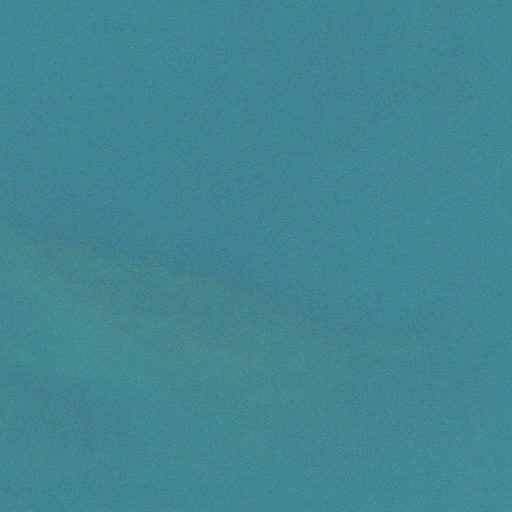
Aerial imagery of bar in Michigan named Beaver Tail Reef containing only open water